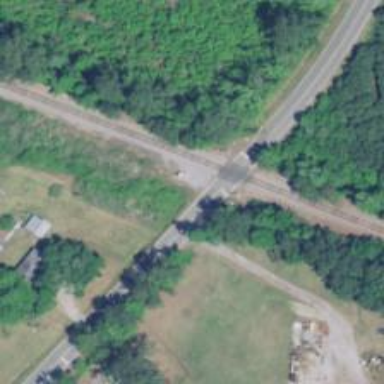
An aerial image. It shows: Level crossing along the railway.